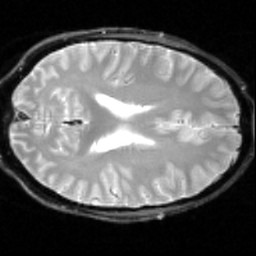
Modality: inplaneT2
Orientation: axial
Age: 49
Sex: male